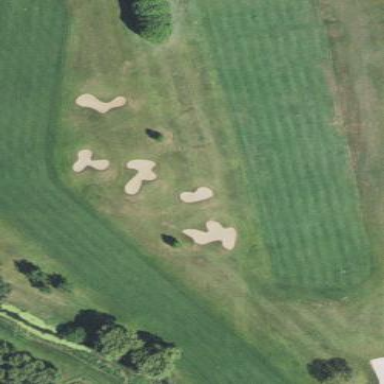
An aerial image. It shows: Grassy area designated for driving range golf.